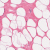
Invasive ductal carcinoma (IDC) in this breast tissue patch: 0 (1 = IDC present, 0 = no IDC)